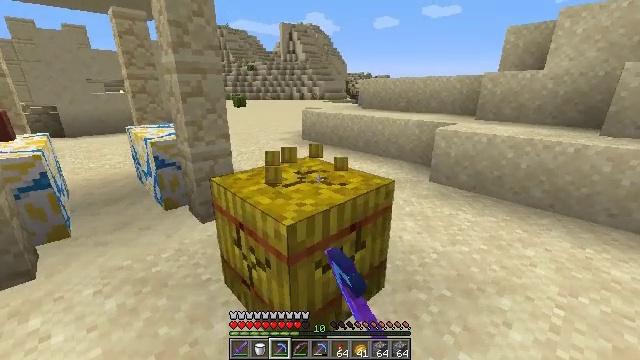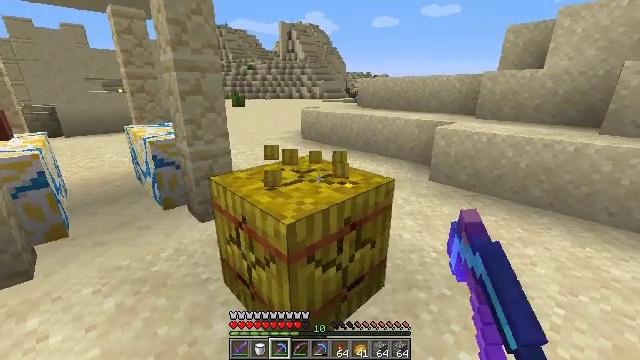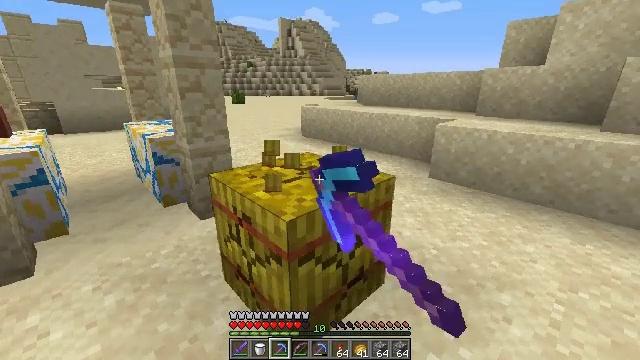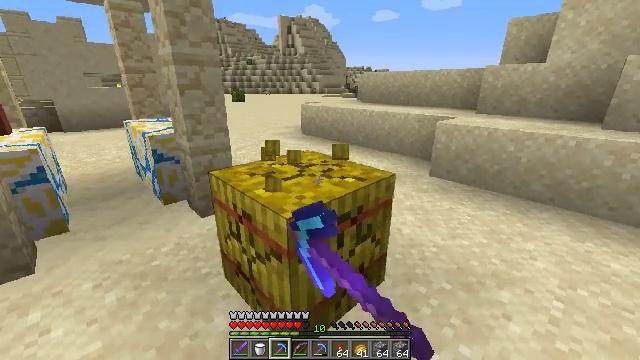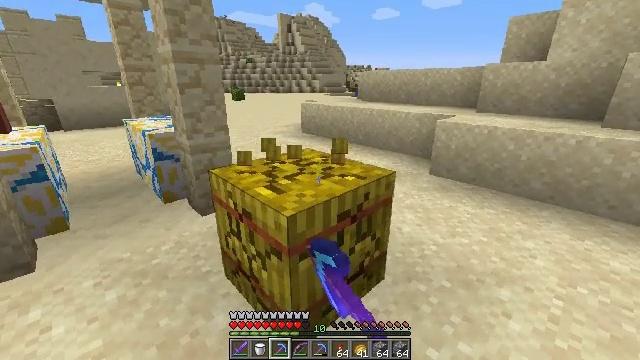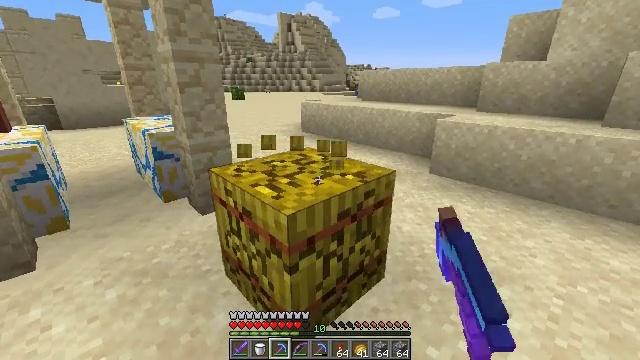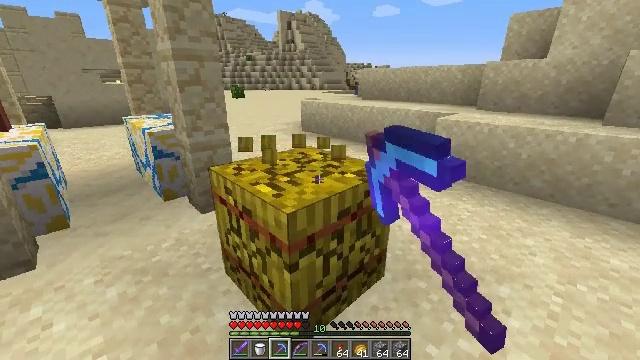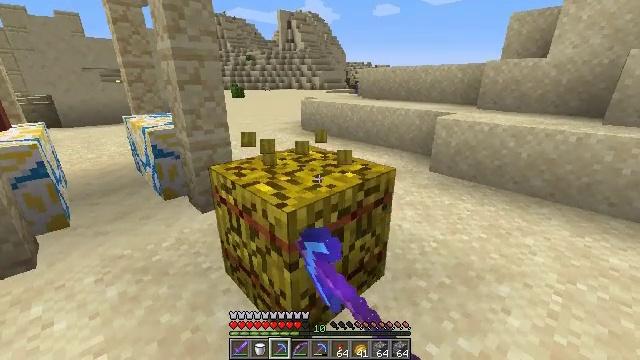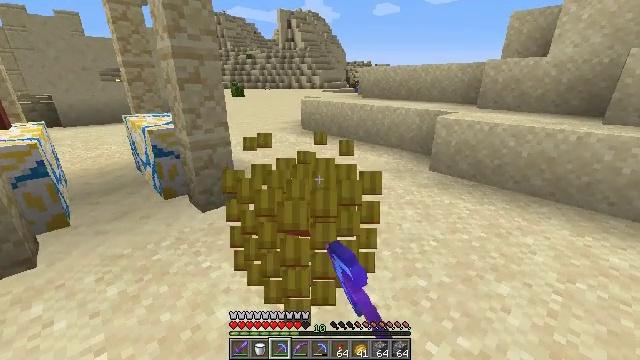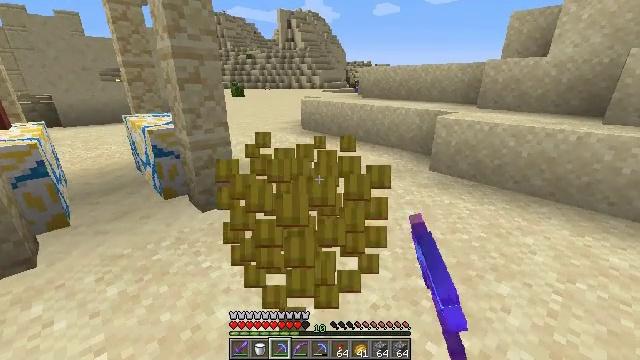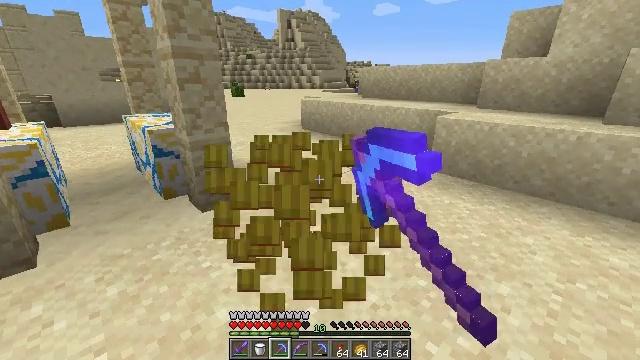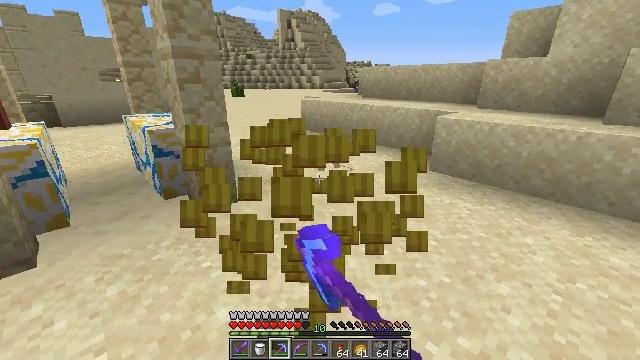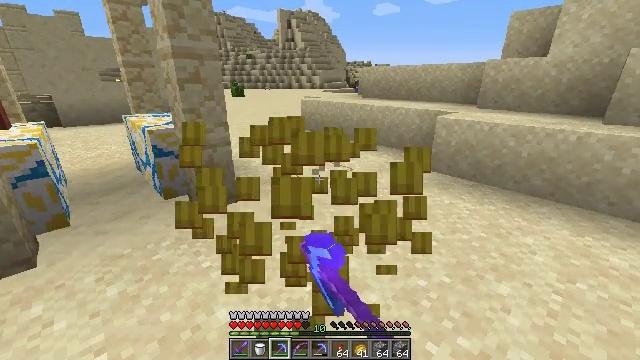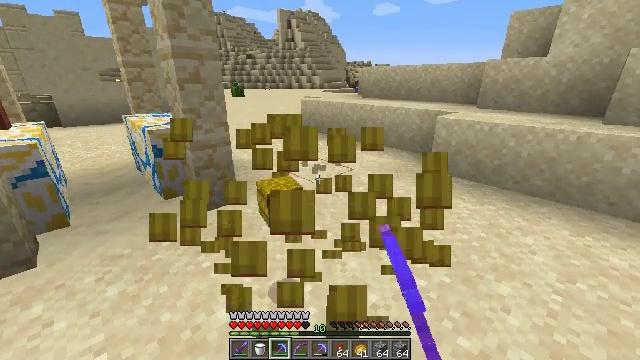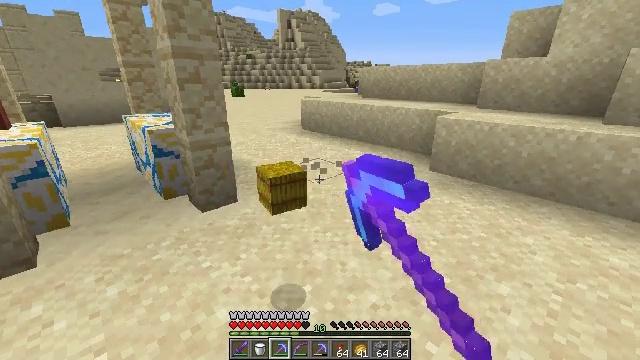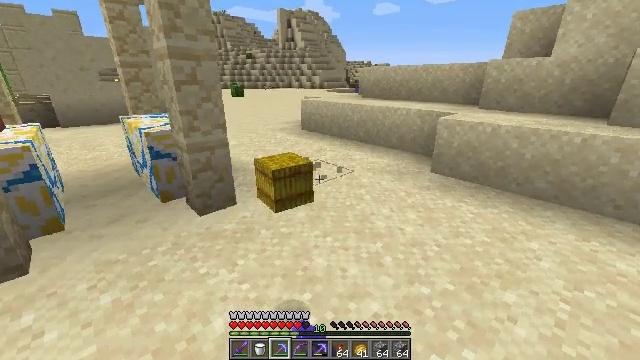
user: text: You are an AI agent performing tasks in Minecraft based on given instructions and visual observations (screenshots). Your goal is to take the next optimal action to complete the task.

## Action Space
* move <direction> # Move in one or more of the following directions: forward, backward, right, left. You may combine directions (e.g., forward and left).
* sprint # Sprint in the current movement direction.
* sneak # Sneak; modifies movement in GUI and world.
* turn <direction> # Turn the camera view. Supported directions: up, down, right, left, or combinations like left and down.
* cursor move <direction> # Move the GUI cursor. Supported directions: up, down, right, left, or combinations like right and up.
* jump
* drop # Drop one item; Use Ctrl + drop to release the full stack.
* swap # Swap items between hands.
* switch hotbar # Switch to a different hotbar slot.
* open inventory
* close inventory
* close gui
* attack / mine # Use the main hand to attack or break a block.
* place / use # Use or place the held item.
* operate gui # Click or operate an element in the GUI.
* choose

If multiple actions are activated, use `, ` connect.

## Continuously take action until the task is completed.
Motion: motion action
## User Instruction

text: Break the hay block to collect it.
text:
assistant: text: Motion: attack / mine
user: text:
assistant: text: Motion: attack / mine
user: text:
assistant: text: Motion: attack / mine
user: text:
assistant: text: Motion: attack / mine
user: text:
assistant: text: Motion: attack / mine
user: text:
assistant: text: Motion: attack / mine
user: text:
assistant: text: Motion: attack / mine
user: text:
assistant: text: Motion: attack / mine
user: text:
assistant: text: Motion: attack / mine
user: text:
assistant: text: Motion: attack / mine
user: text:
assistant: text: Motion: attack / mine
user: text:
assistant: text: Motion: attack / mine
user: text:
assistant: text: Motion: attack / mine
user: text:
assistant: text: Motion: attack / mine
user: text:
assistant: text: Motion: move forward, attack / mine
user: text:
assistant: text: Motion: move forward
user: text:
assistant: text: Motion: move forward
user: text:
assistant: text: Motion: move forward
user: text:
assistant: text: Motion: move forward
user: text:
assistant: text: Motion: move forward
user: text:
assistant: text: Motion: move forward
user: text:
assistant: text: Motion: move forward
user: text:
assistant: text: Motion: no_op
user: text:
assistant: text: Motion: no_op
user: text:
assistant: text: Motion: turn left and down
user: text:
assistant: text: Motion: turn left
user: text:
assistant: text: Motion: turn left and up
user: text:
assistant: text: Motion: turn left and up
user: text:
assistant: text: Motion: turn left and up
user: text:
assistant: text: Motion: turn left and up